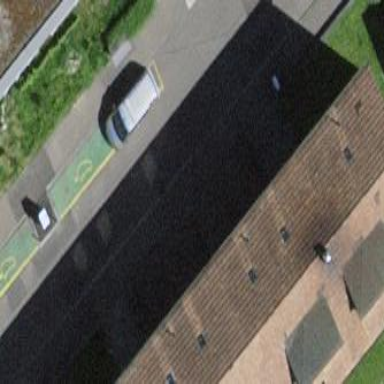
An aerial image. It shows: Street-side parking area with parallel orientation. The surface is asphalt.